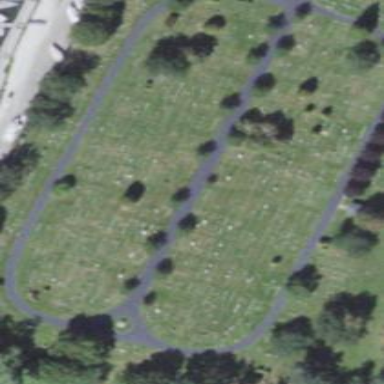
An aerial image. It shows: Cemetery.